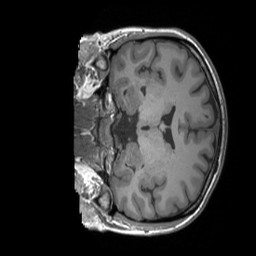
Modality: T1w
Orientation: coronal
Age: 30
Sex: female